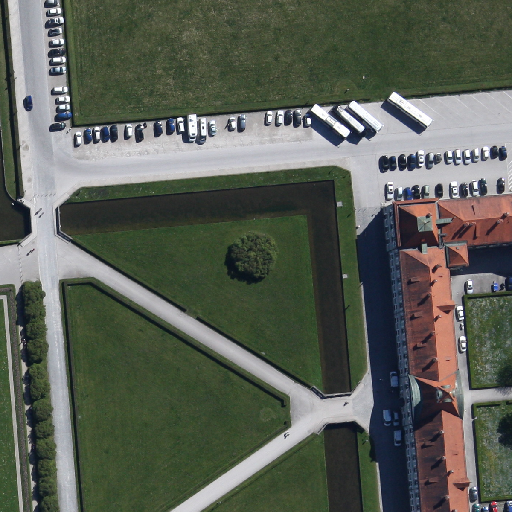
Referring expression: heavy-duty vehicle